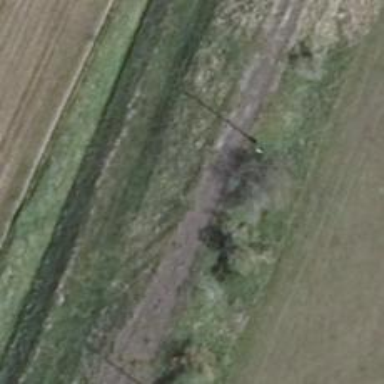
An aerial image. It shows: Abandoned railway.